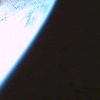
Label: space